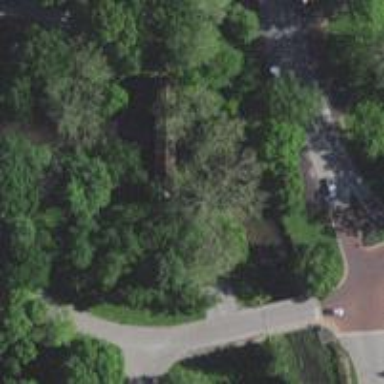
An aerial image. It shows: Covered footway bridge.